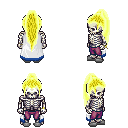
a pixel art fantasy rpg character, male body template, skeleton, white trimmed cape, magenta pants, gold extra-long topknot hairstyle, bracelets, white slippers, four views (front, back, left, right), 2x2 character sprite sheet, small pixel art, hard edges, no anti-aliasing